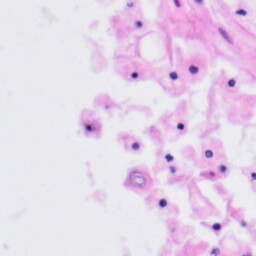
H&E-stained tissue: Tonsil